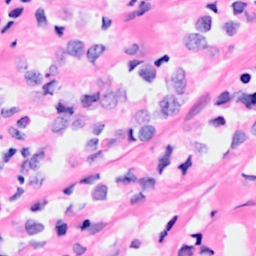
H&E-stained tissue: Breast